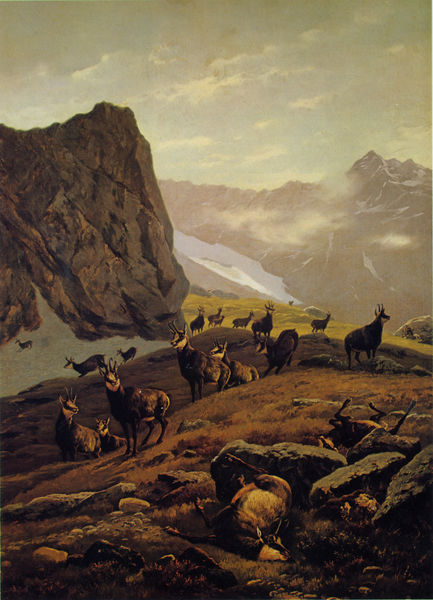
Titel: Gamsriegeljagd
Künstler: Otto Recknagel
Standort: Schweiz
Institution: Privatbesitz
Schlagwörter: berg, felsen, gemälde, gestein, himmel, schatten, weiß, wolken, landschaft, ocker, abend, braun, licht, schwarz, gras, schnee, tiere, wiese, beige, hochformat, malerei, wand, stehen, stein, steine, öl, dämmerung, gräser, halme, morgen, natur, sonne, realismus, blesse, fell, berge, fels, gebirge, gipfel, gletscher, dunst, nebel, herde, alm, hochgebirge, idylle, reflexe, woken, glitzern, schaf, höhe, weiden, alpen, kälte, jagd, springen, schwaden, hörner, böcke, hirte, ziegenbock, ziege, heidi, gewölk, gams, abendlicht, ziegen, pastorale, gemsen, gemse, landschsft, steinbock, mufflon, bergalm, bergziegen, felsgestein, gebirte, geisböcke, geissen, gämse, gämsen, höh, jags, llandschaft, steinböcke, steinen, ziegenböcke